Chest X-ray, AP view. Patient: 56 years old, sex F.
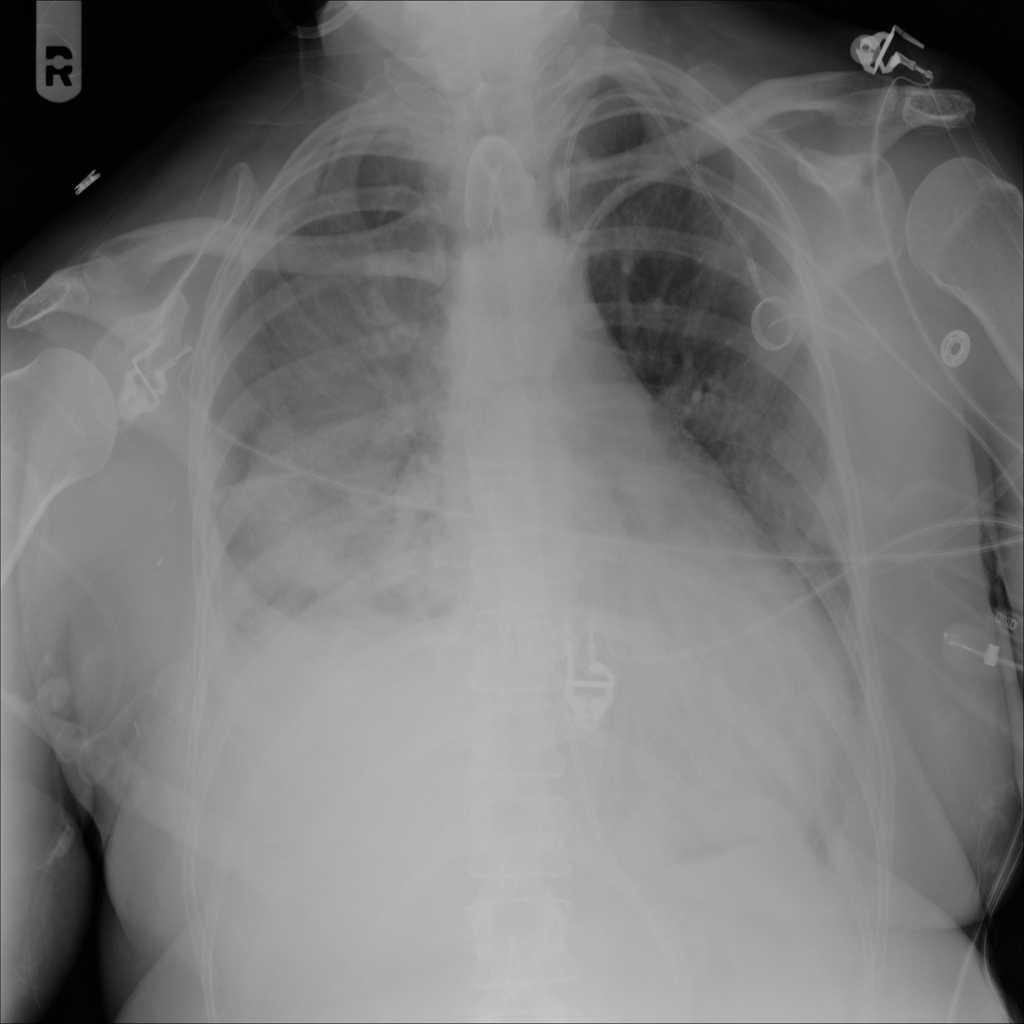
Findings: Infiltration